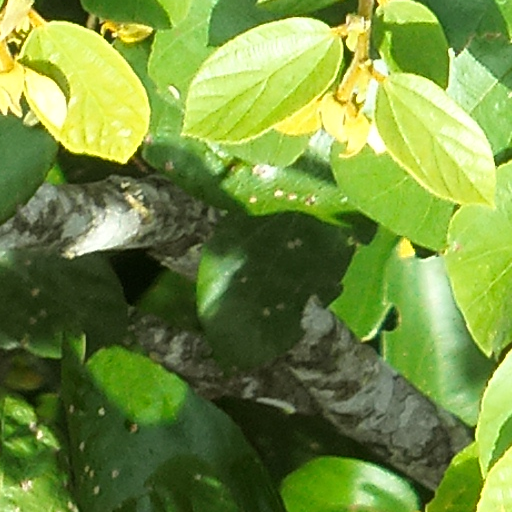
Species: Luehea seemannii
GBIF accepted scientific name: Luehea seemannii
Crown area (m\u00b2): 146.126